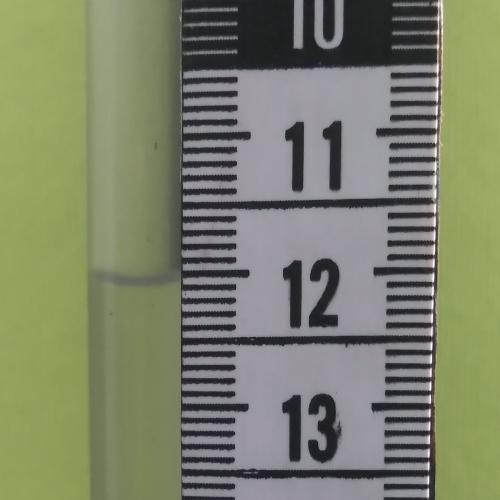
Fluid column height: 12.0 cm